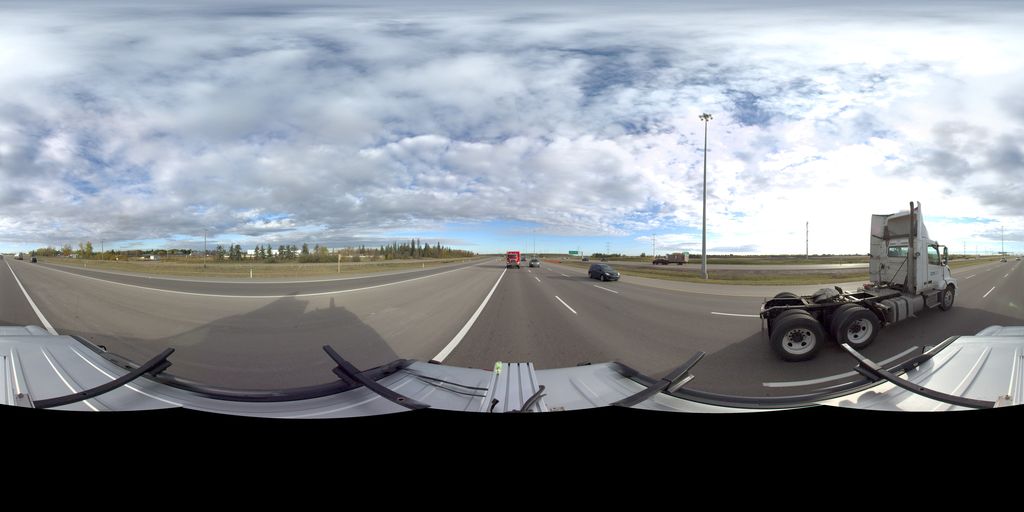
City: edmonton